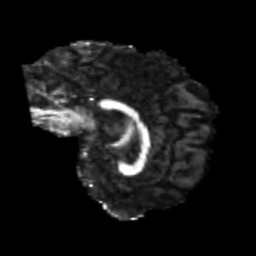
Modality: FA
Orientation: sagittal
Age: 26
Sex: female
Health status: healthy
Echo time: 0.074 s